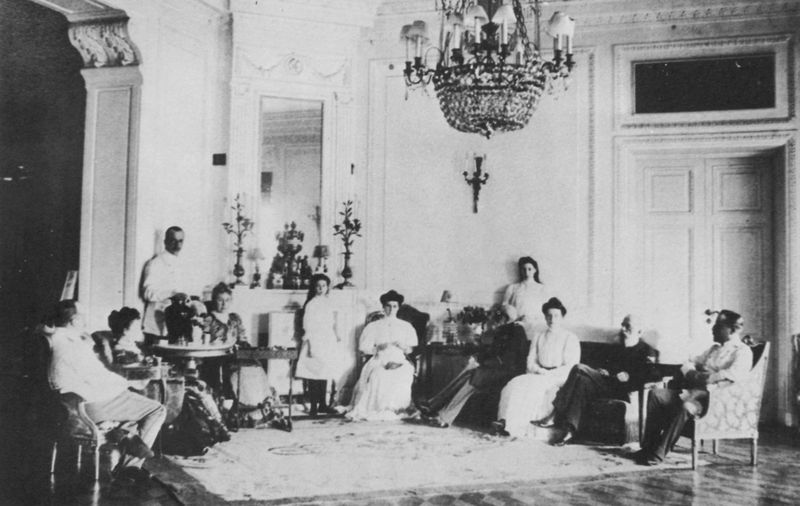
Titel: Die Familie des Fürsten Dolgorukij in St. Petersburg
Künstler: Russischer Photograph
Schlagwörter: dunkel, gruppe, mann, schatten, weiß, frauen, mädchen, sitzen, fenster, frau, frisur, frisuren, grau, hell, kleid, kleider, lampe, licht, männer, raum, schwarz, stuhl, stühle, tisch, tische, tür, zimmer, blick, gesellschaft, teppich, alt, bart, bärte, architektur, blicke, bärtig, diener, stehen, tot, gruppenbildnis, gruppenporträt, innenraum, portrait, porträt, spiegel, spiegelung, boden, haare, interieur, sessel, sitzend, decke, familie, kind, prinzessin, kamin, kinder, kreis, adelige, dutt, sofa, sitz, bogen, parkett, röcke, hosen, russland, tag, saal, kaiser, könig, gäste, nähen, glatze, türrahmen, kronleuchter, leuchter, lüster, stuck, türflügel, durchgang, parkettboden, tee, tor, foto, fotografie, photographie, tageslicht, schwarz-weiss, uniform, uniformen, mosaik, portrai, österreich, sonntag, photo, halbkreis, kerzenständer, klinke, türklinke, kerzenhalter, gestorben, kristall, butler, drinnen, aufnahme, beistelltisch, innenarchitektur, zar, vergangenheit, mütter, oberlicht, zaren, graphie, überbelichtet, zarenfamilie, franz joseph, prinzessinnen, überlichtet, gastgeber, gruppenprortrait, kristalll, mädcehn, prinzesin, romanow, romanowitsch, romanows, sonntsg